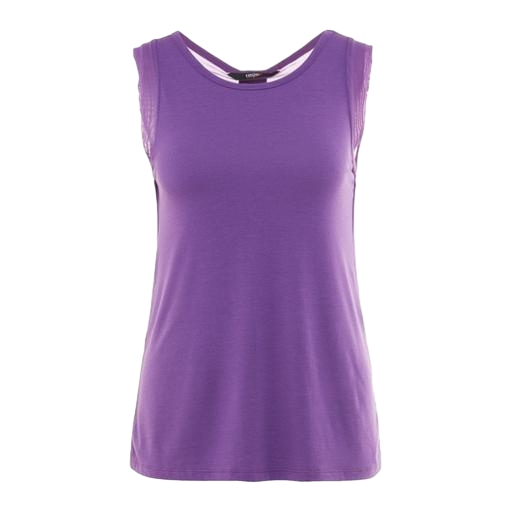
purple tank top, sleeveless and light purple, woman's tank top, white background